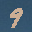
Label: 9